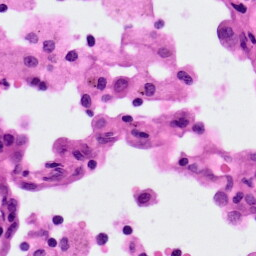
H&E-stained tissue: Lung